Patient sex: M
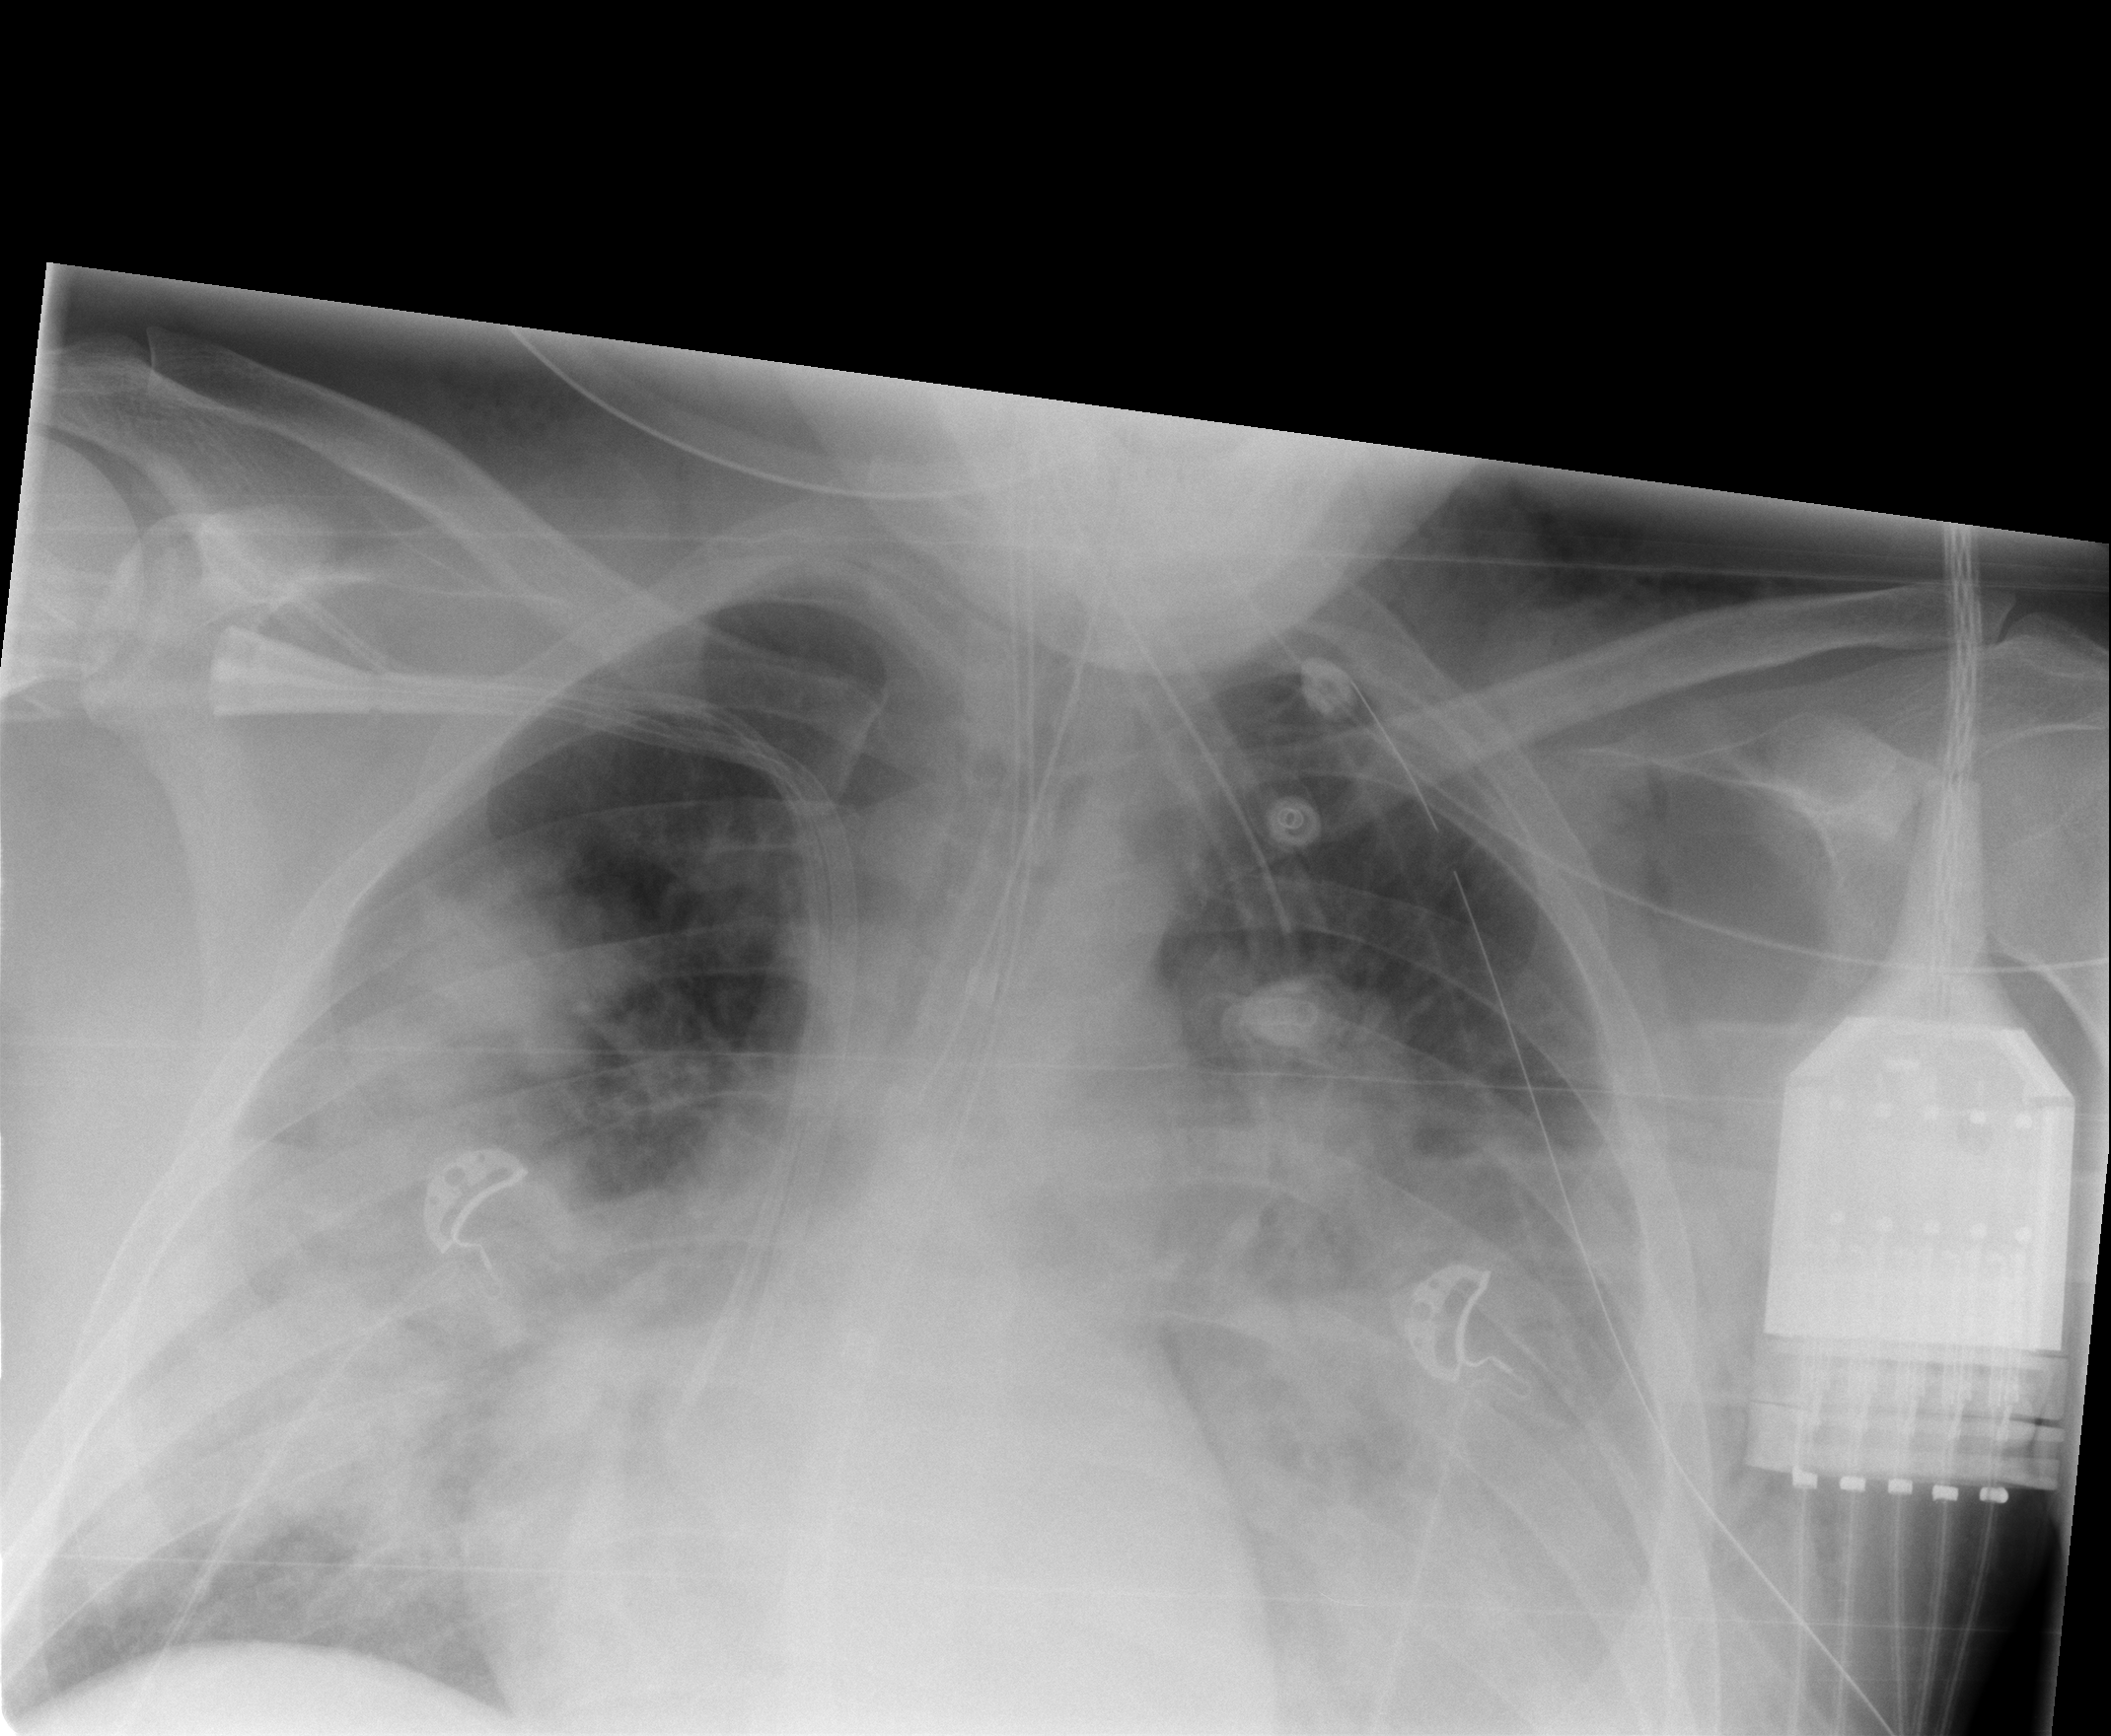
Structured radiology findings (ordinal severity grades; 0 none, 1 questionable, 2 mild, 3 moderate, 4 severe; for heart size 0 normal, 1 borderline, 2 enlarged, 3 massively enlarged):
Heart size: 0
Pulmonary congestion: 0
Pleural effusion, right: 0
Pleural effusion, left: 2
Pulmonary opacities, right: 3
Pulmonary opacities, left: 3
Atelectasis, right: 0
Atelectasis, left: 0